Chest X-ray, AP view. Patient: 27 years old, sex M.
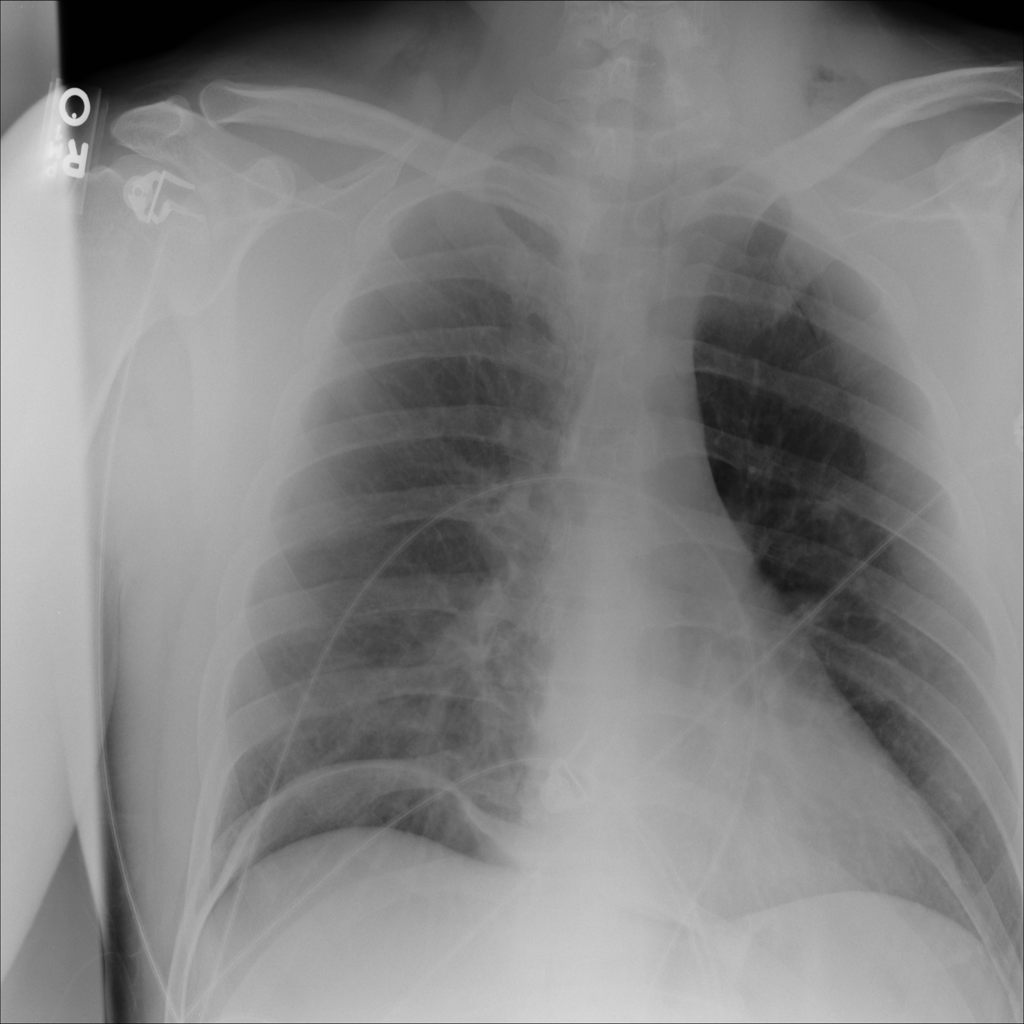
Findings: Emphysema